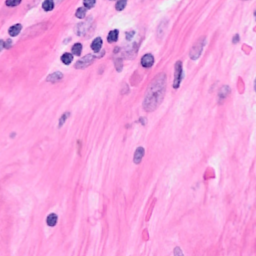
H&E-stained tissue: Breast